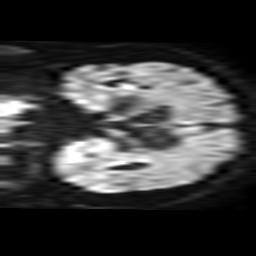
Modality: TRACE
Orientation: coronal
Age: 57
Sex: male
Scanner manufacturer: philips
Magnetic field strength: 3 T
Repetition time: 4.287 s
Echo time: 0.07429 s